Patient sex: M
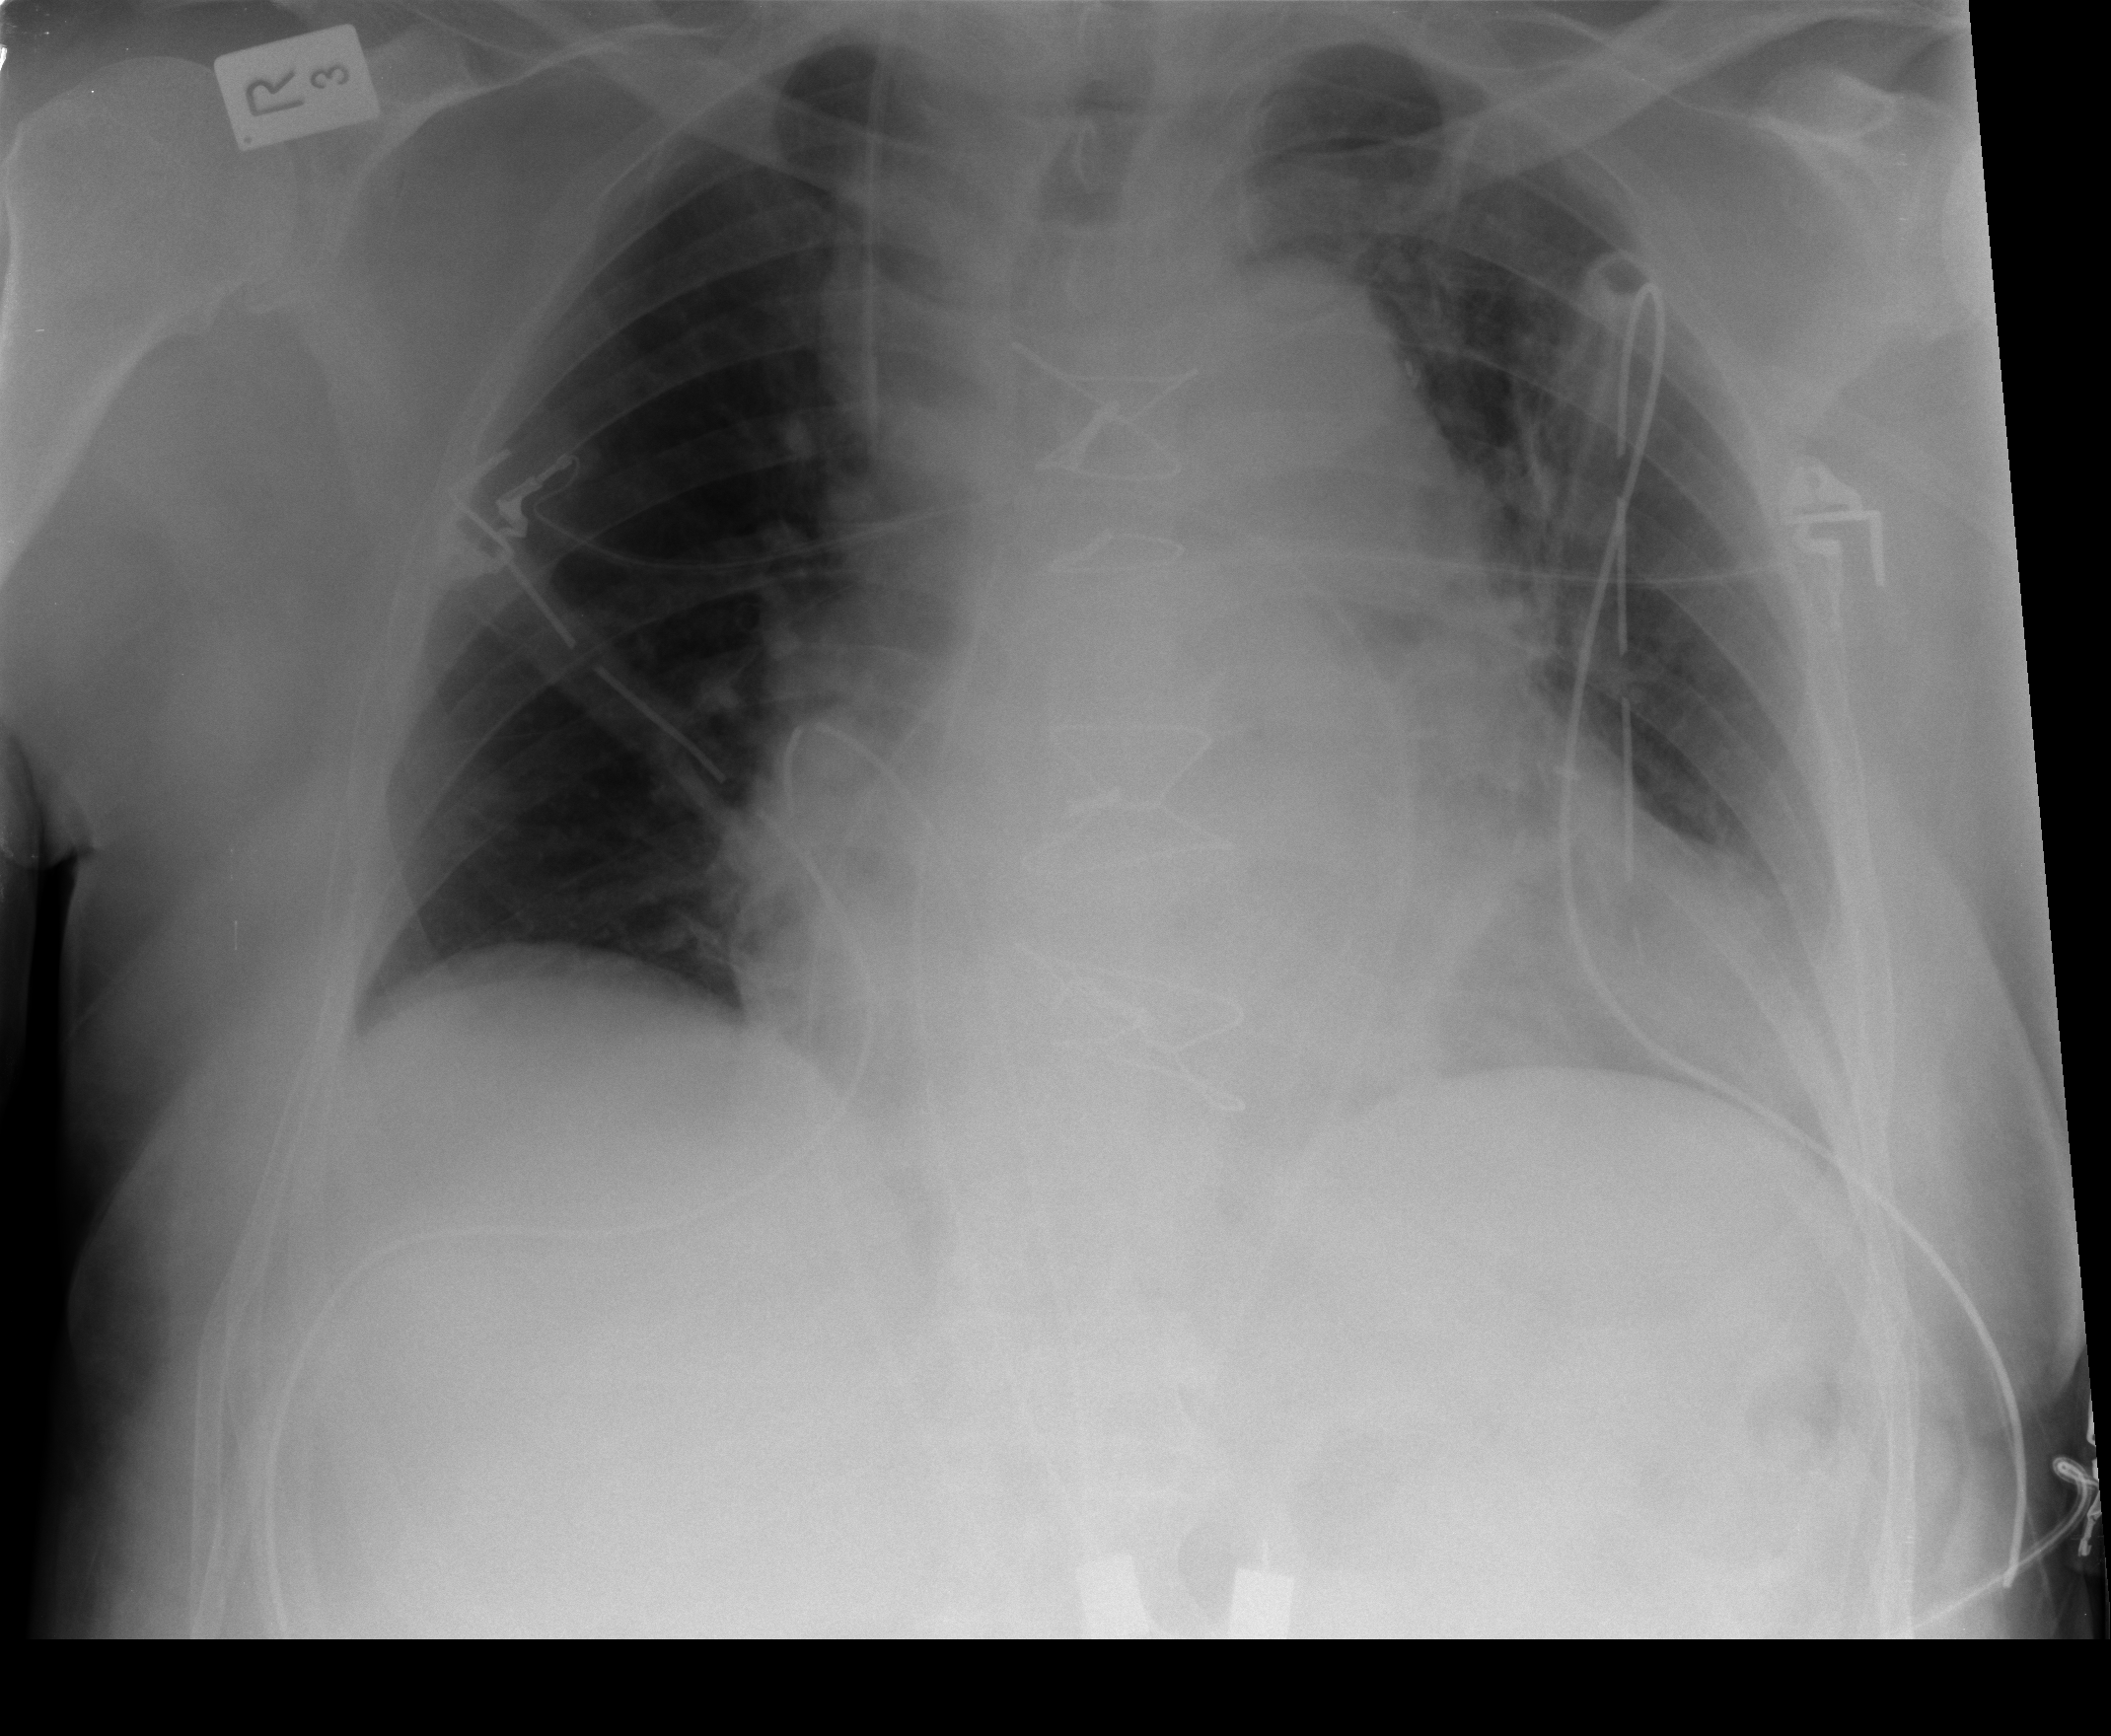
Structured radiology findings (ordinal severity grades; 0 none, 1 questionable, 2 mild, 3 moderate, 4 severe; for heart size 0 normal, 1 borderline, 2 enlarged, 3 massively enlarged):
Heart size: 2
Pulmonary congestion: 1
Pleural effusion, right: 0
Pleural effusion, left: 0
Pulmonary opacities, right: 0
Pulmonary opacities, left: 1
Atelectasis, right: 0
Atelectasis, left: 2